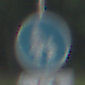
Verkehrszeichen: Gehweg
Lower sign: RichtungsangabeDurchPfeile8
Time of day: SunriseSunset
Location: Outdoor (Nature)
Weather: PartlyCloudy
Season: NotSpecified
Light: Natural